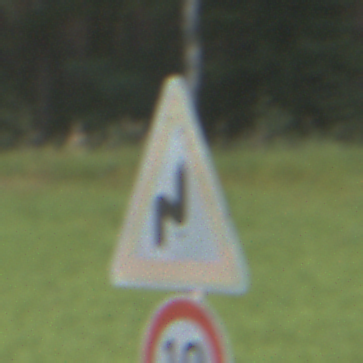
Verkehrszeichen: DoppelkurveRechts
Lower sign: Geschwindigkeit10
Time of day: SunriseSunset
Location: Outdoor (Nature)
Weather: PartlyCloudy
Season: NotSpecified
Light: Natural